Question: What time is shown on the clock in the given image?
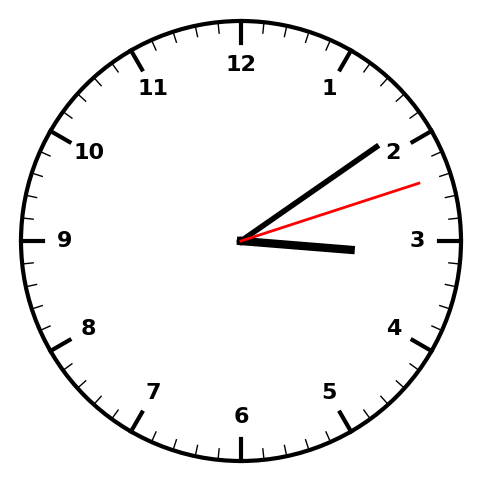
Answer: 03:09:12